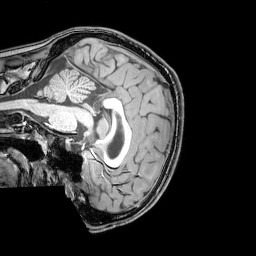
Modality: T1w
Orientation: sagittal
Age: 21
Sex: male
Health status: healthy
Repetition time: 0.081 s
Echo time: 0.037 s